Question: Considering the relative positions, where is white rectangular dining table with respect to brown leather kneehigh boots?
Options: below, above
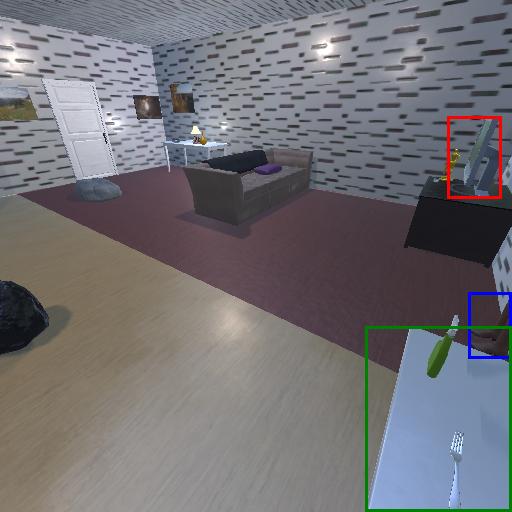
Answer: below